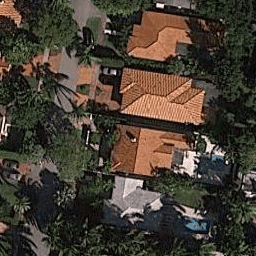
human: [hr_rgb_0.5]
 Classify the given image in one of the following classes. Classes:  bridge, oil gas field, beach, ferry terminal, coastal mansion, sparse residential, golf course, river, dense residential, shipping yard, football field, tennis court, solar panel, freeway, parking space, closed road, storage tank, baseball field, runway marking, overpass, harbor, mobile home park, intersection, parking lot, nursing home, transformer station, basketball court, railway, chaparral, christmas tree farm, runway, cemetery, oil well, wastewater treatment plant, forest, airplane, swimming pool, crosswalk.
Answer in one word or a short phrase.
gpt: coastal mansion